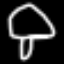
Label: mushroom